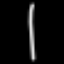
Label: line